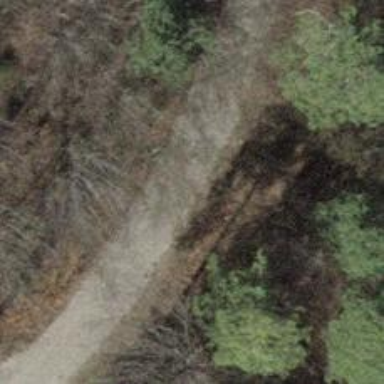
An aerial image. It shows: Pebblestone track with grade3 tracktype.